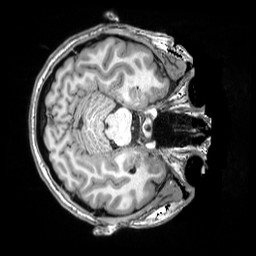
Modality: T1w
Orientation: axial
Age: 26
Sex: female